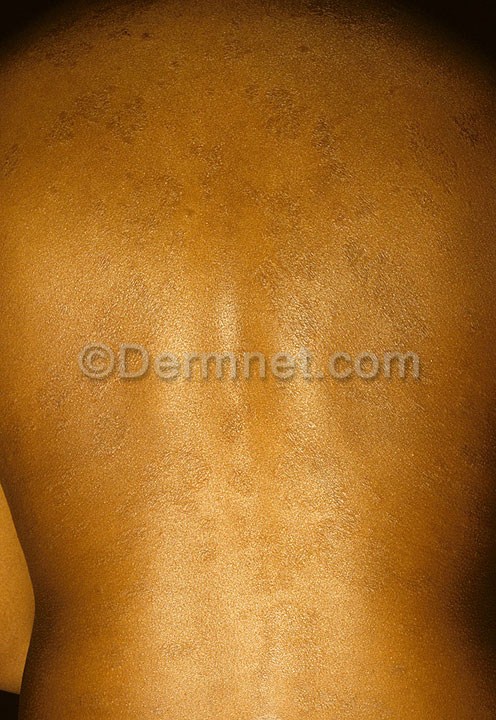
Disease: Psoriasis pictures Lichen Planus and related diseases